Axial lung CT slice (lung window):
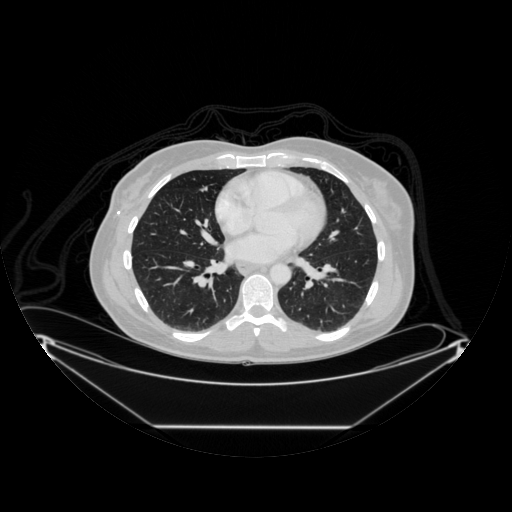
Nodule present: no